Field crop: maize
Growth stage: 2
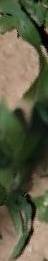
Species: maize